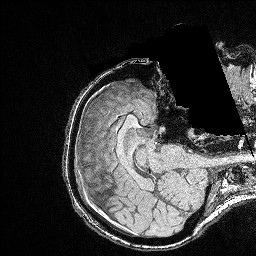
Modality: FLASH
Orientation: axial
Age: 24
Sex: female